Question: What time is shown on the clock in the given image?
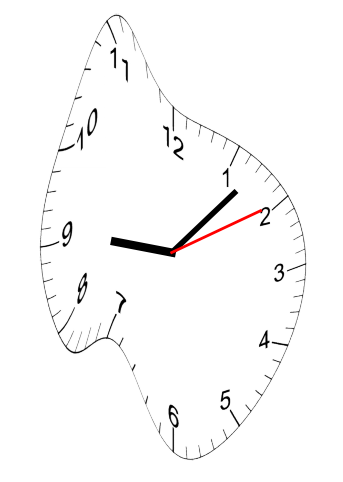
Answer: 09:07:10